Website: bh-photo
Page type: address-validator
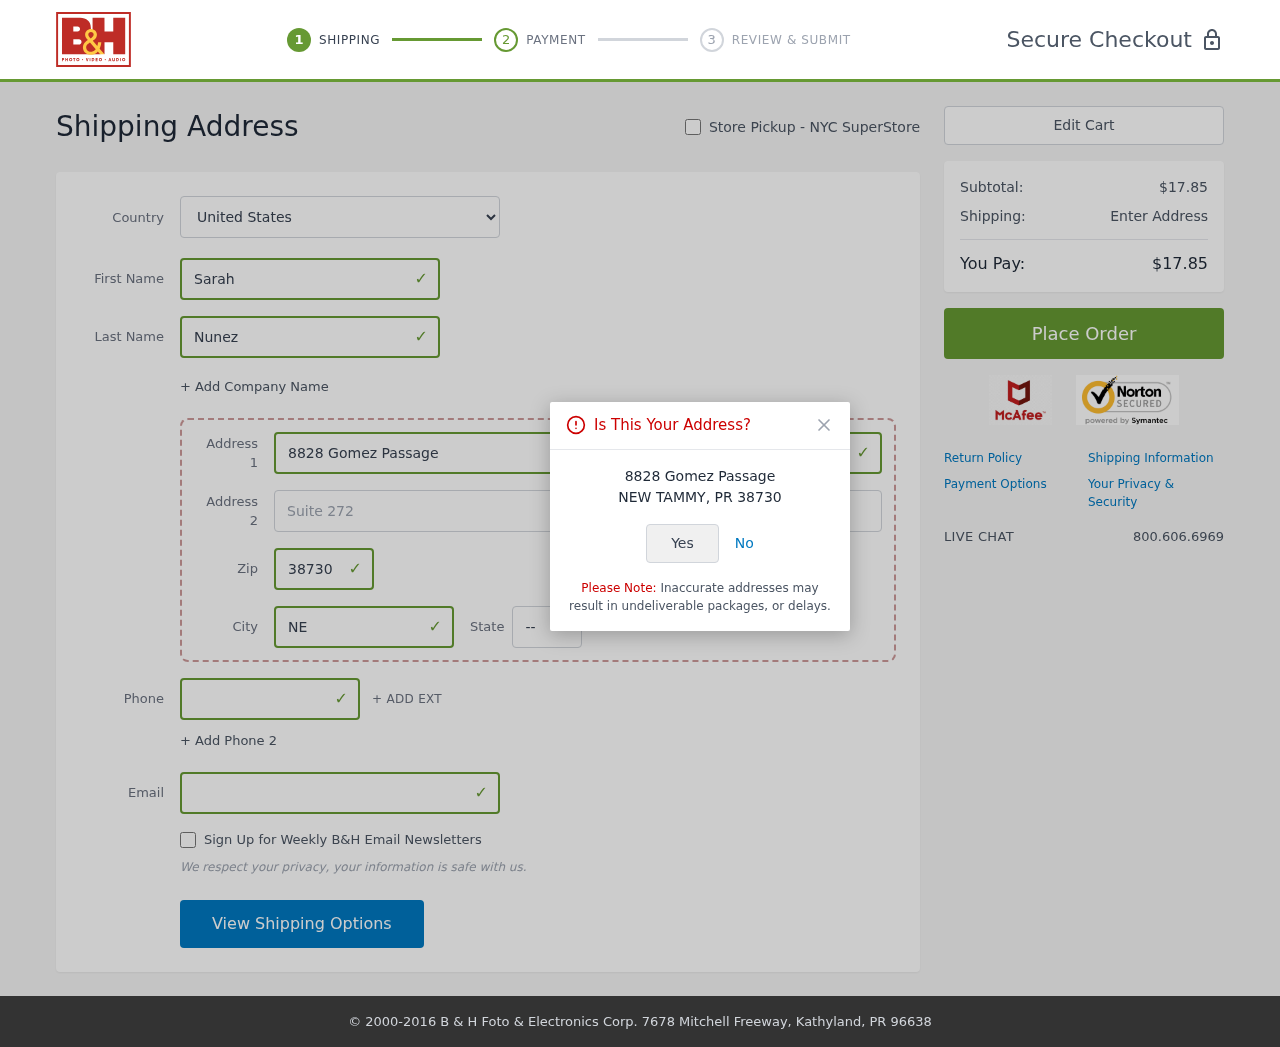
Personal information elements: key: PII_CITY
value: New Tammy
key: PII_COUNTRY
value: United States
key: PII_EMAIL
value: sarahnunez@yahoo.com
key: PII_FIRSTNAME
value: Sarah
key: PII_LASTNAME
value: Nunez
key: PII_PHONE
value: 6456625696
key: PII_POSTCODE
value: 38730
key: PII_STATE_ABBR
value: PR
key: PII_STREET
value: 8828 Gomez Passage
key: PII_STREET2
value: Suite 272
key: PII_CITY_CONFIRM
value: NEW TAMMY
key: PII_STATE
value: PR
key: PII_POSTCODE_FULL
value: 38730
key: PII_POSTCODE_NUMERIC
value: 38730
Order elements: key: ORDER_SUBTOTAL
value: $17.85
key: ORDER_TOTAL
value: $17.85